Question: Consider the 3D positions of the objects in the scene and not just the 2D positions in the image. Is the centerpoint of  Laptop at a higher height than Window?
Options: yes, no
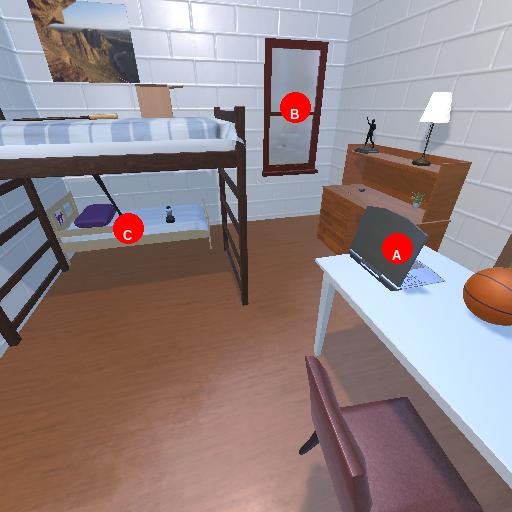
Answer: yes